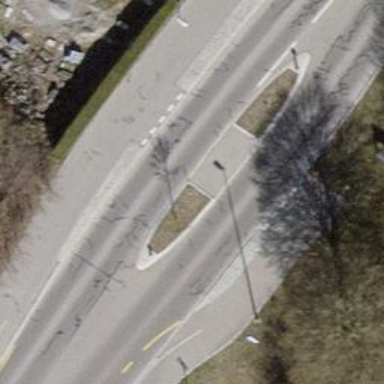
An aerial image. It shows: Asphalt path with unmarked crossing. The path intersects with another path.